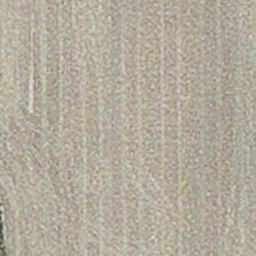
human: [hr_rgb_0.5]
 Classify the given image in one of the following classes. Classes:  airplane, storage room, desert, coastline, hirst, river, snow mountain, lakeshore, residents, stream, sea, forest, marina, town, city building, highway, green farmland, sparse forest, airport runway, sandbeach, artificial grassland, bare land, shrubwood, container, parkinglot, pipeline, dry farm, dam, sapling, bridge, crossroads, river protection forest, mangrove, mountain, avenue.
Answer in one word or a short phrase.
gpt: dry farm